Question: I'am trying to display 2 different graphs on the same canvas upon click of an onclick function.
My page defaults to the 1 Min line graph and a volume(histogram) graph at the bottom. The lightweight charts can draw the line and volume graphs without any issue.
When I switch my graph to a 3 Min graph, the volume graph gets displayed without any issue but my line graph gets crooked. As shown in the attached image.
Before I draw the 3 Min graph I would remove both the 1 Min line and volume serieses, after that I would create the 3 Min line and volume serieses and add in the 3 Min line and volume data arrays.
How can I solve this issue?

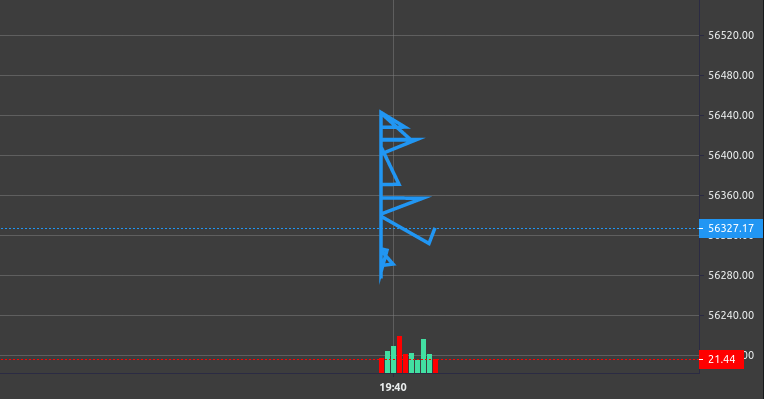
Answer: In my original code, I had four serieses:
- - - -
I modified my code to have only 3 serieses:
- - -
And change the datasets accordingly using the 'series.setData' method.
The graph now shows the data properly.